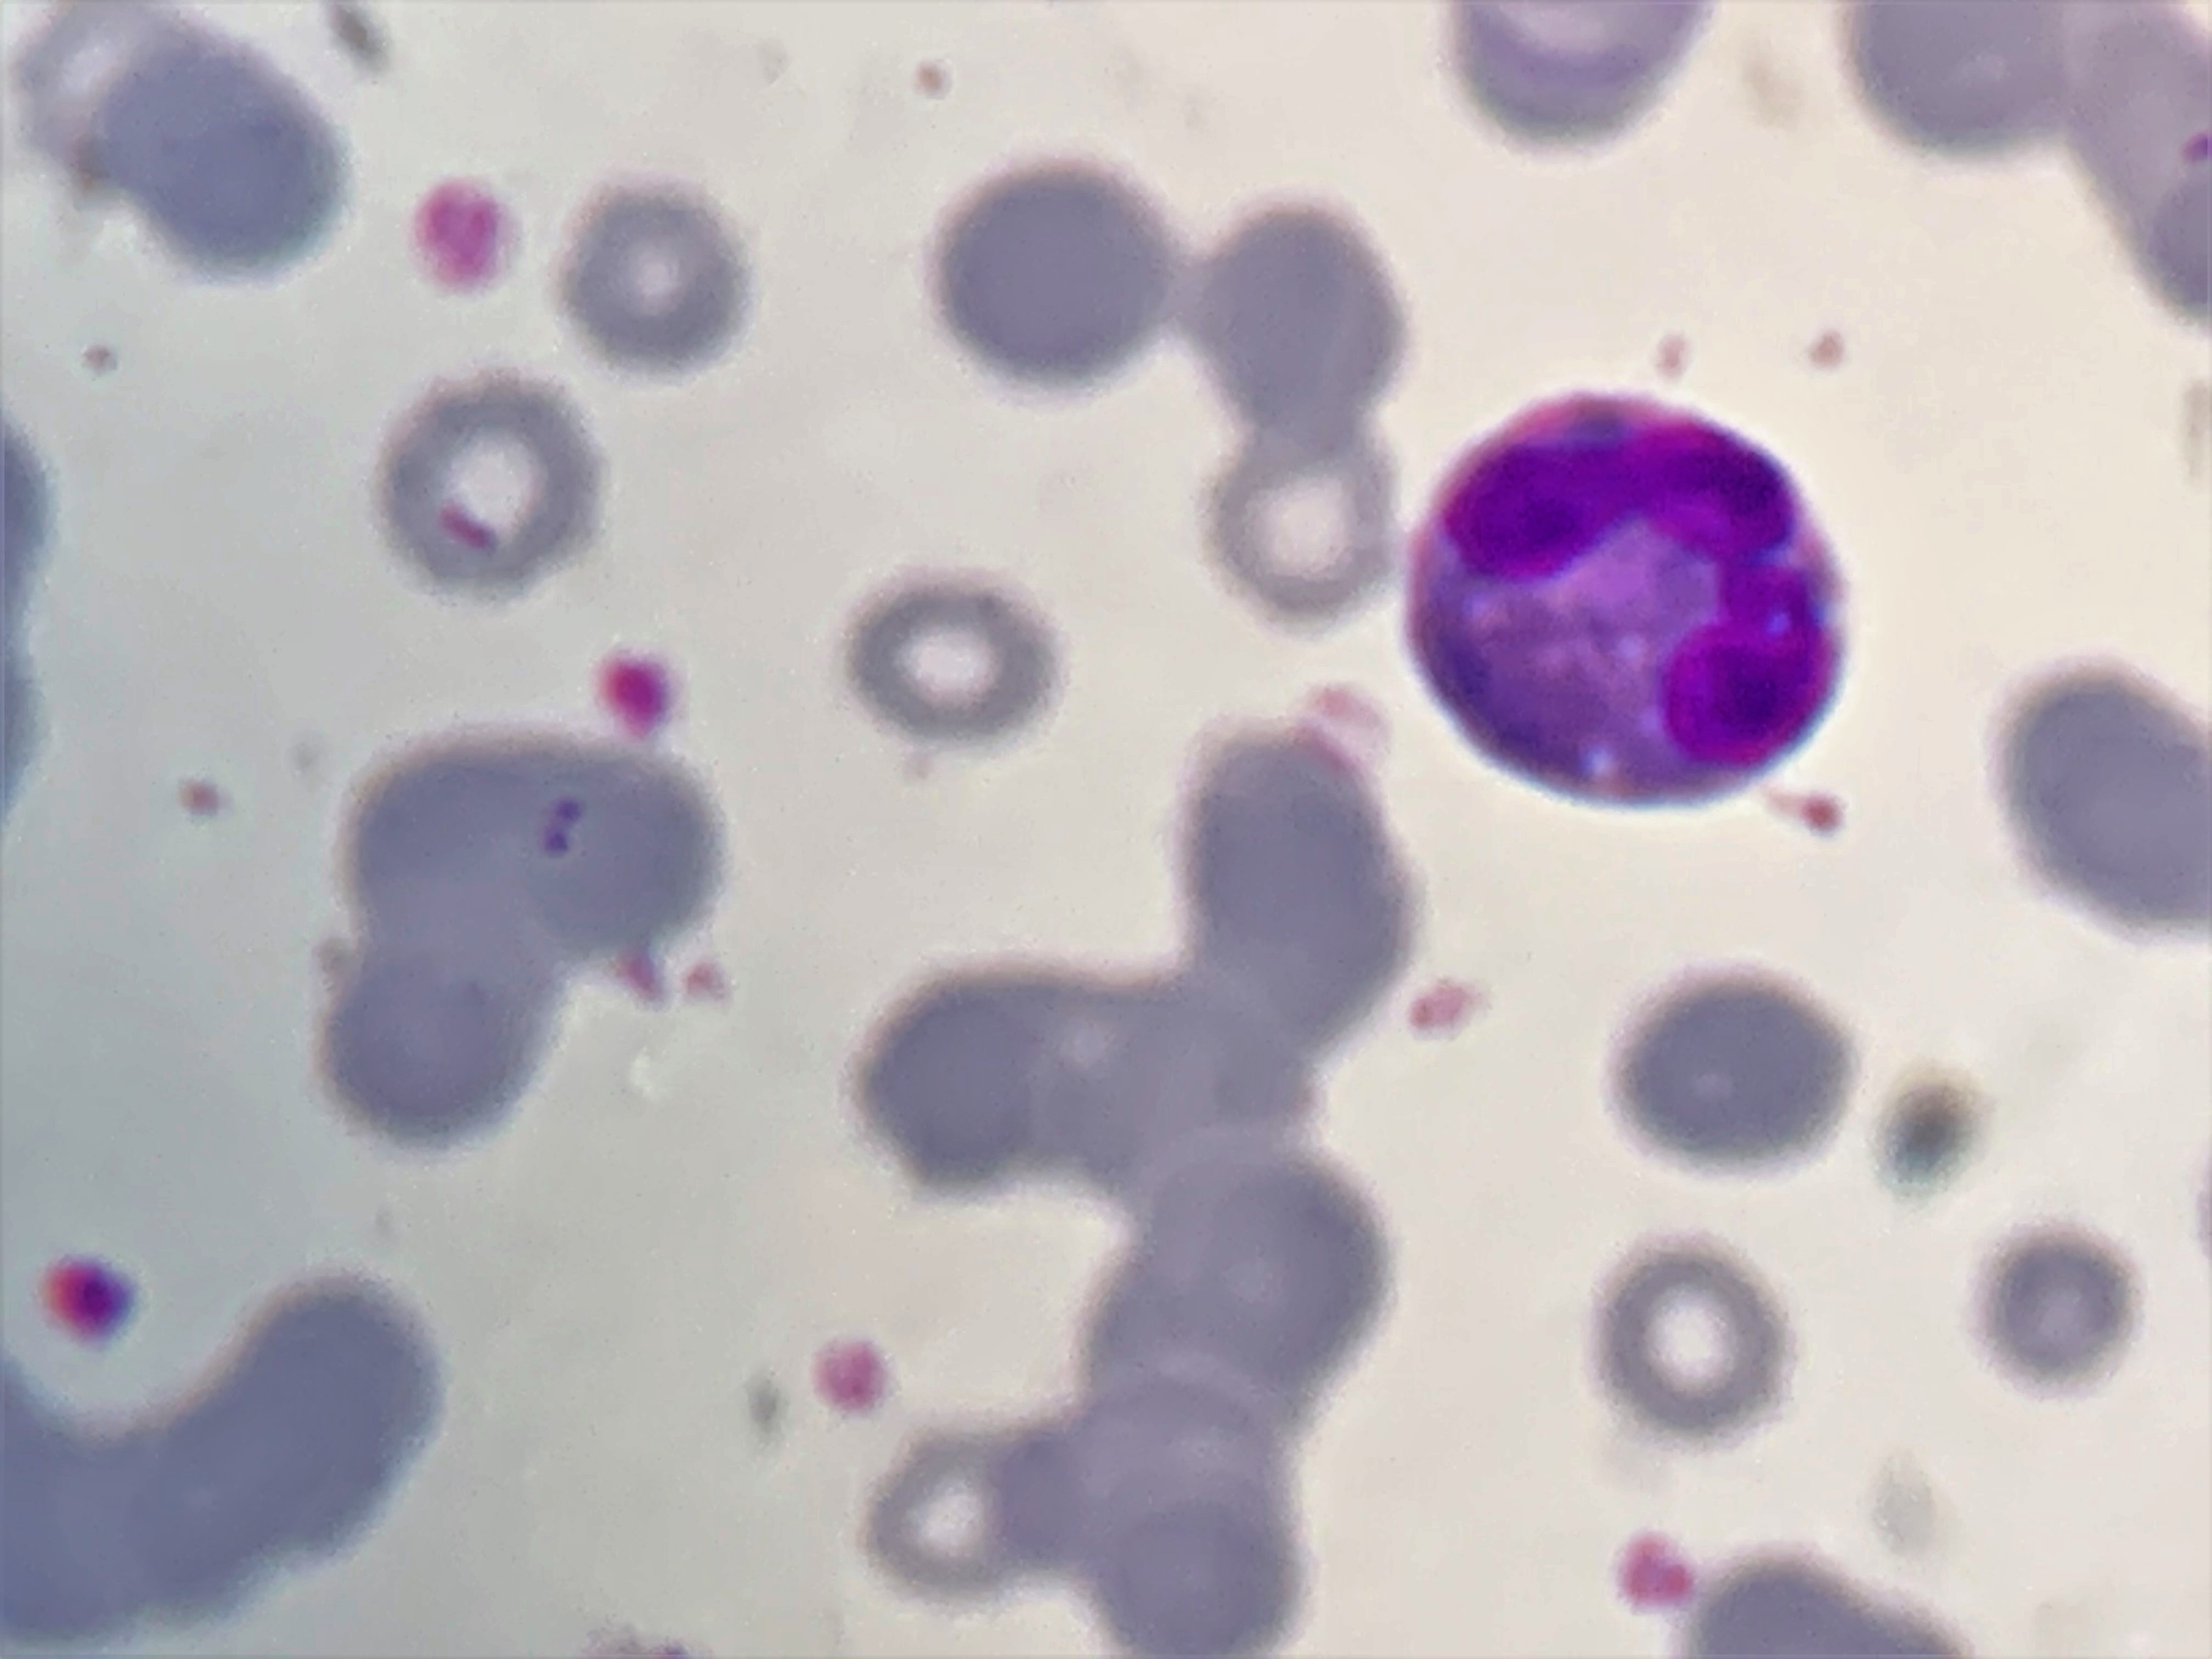
Cell type: EOSINOPHILS